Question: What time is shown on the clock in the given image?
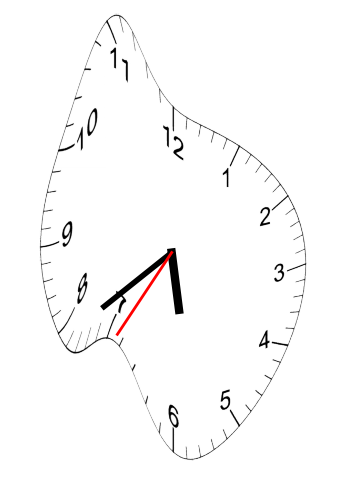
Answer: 05:38:35